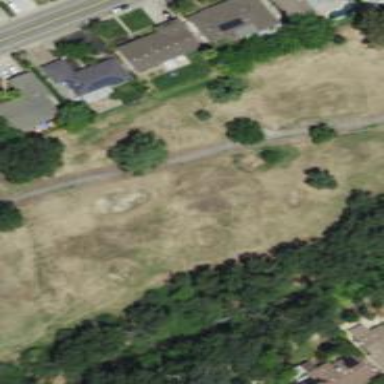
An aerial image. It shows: Service road designated as golf cart path.